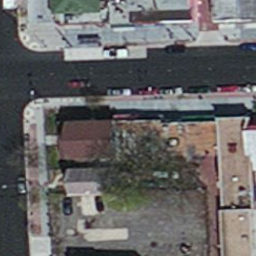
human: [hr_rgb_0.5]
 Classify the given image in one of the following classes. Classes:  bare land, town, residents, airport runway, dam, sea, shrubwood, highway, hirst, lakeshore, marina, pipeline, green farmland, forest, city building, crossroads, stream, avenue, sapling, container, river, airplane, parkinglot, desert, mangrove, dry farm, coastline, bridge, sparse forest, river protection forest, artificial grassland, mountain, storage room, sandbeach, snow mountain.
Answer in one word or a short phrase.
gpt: city building